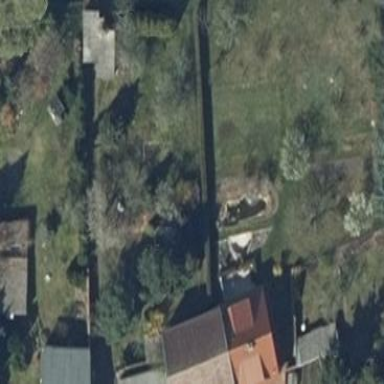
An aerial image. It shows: Garden area designated for leisure land.